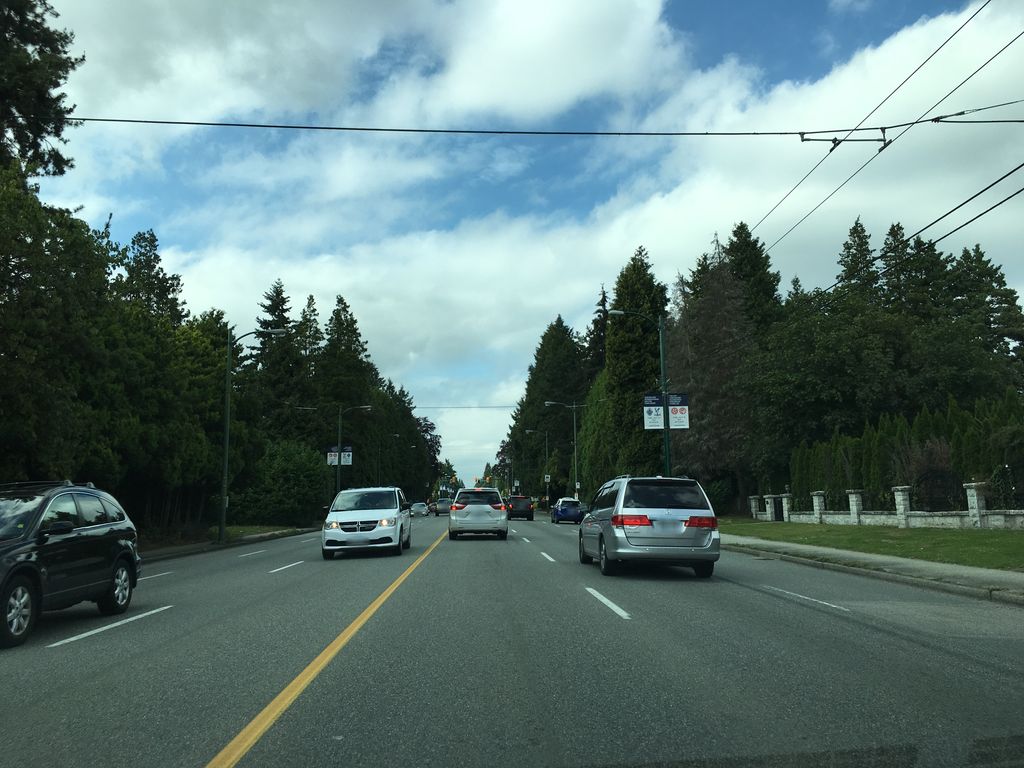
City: vancouver